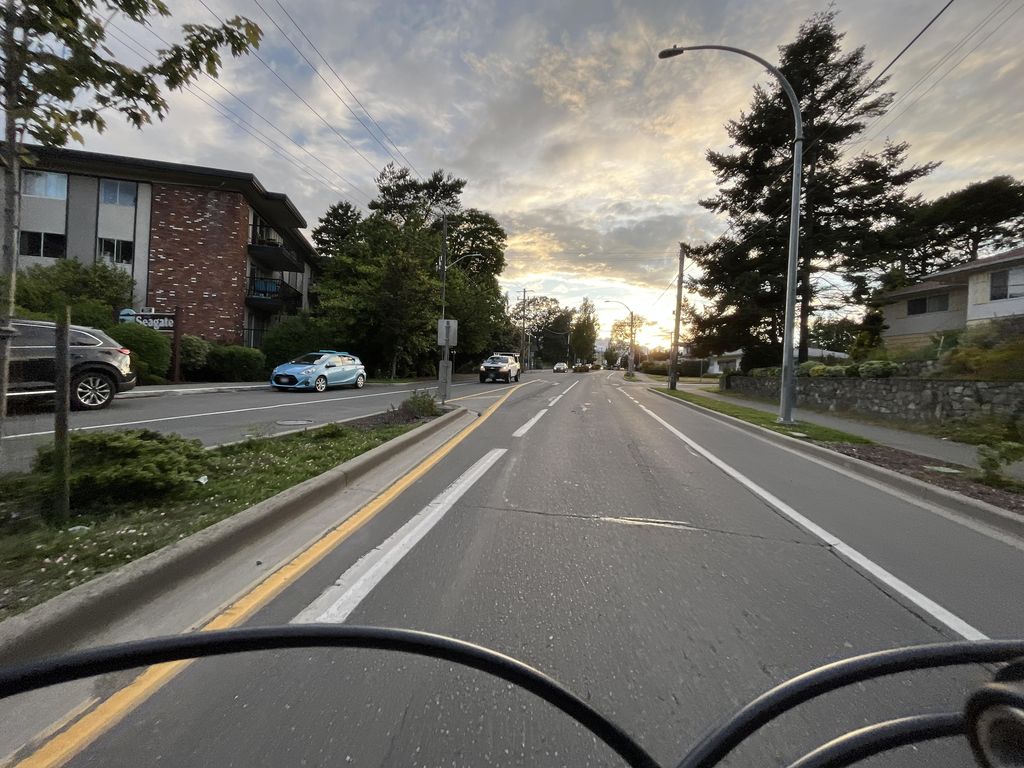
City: victoria